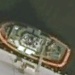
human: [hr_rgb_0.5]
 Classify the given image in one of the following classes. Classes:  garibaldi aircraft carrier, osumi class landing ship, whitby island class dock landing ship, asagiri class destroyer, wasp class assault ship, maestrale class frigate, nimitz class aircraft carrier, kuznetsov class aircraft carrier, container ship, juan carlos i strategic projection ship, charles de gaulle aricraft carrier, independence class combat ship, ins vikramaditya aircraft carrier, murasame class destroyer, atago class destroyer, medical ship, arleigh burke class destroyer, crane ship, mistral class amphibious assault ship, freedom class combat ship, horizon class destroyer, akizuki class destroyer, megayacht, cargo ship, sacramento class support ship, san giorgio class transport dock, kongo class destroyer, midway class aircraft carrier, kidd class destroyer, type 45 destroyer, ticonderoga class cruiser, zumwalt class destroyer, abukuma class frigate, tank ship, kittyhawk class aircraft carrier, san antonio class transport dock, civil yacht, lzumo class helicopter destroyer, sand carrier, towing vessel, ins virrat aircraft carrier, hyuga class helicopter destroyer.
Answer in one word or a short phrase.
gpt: Towing vessel